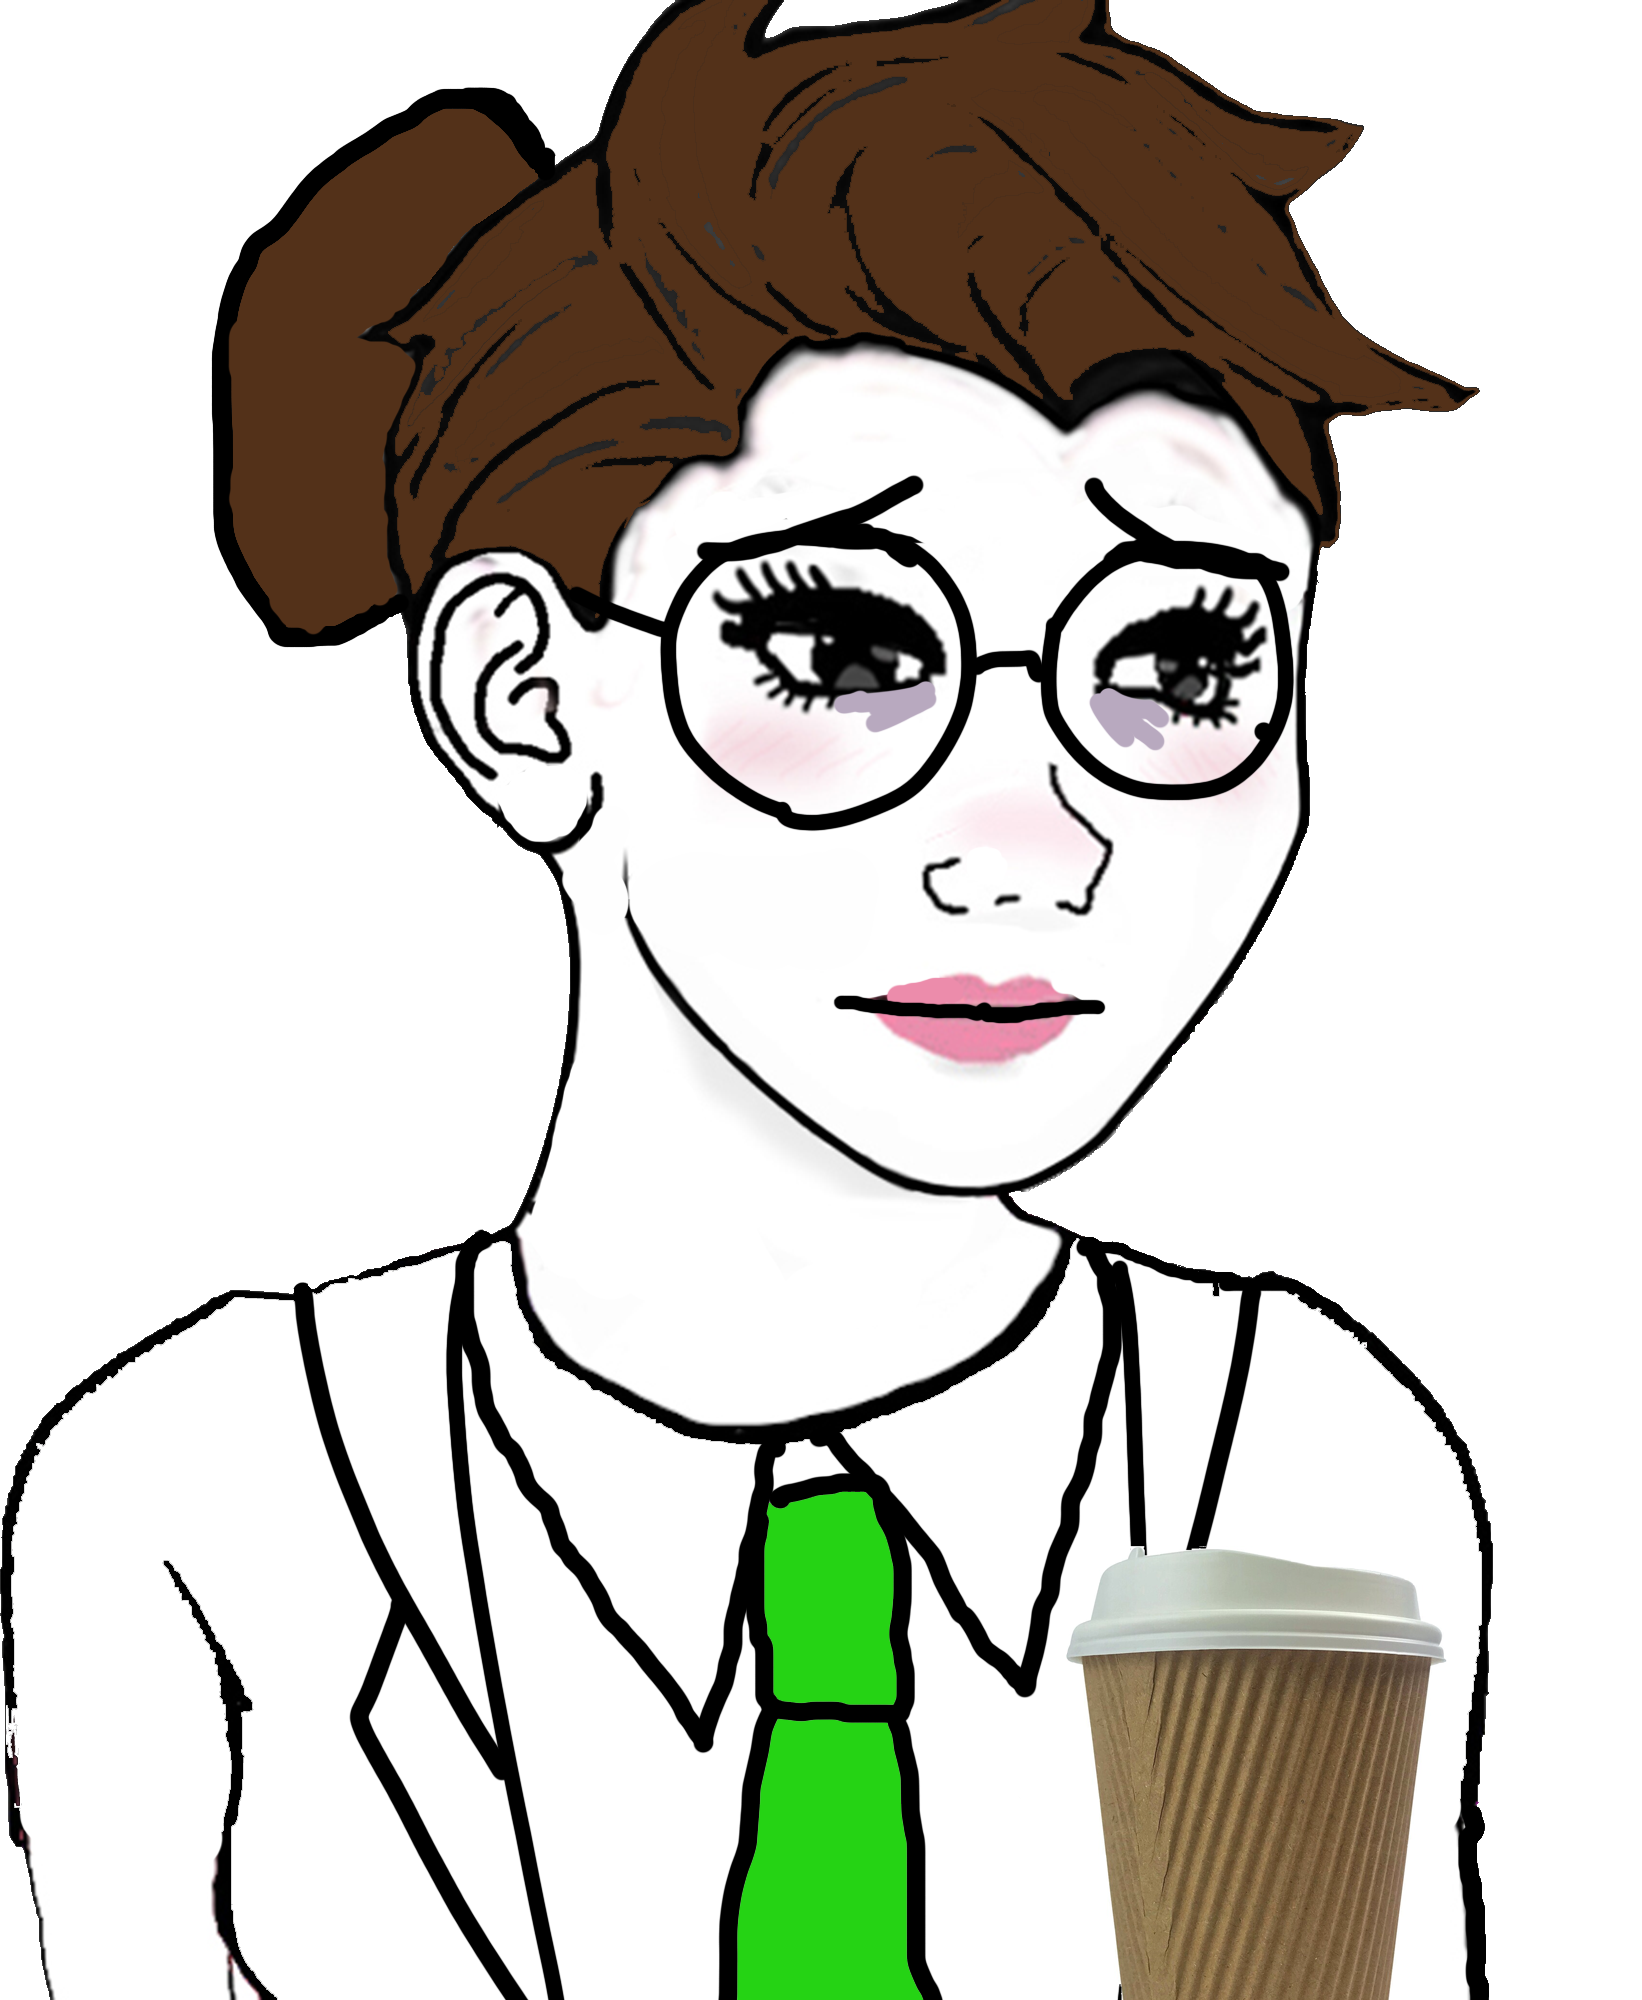
Label: 5_Daddys_Girl